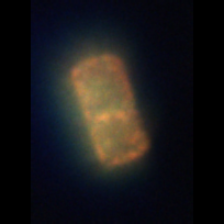
Taxon: Lauderia_Hemiaulus
Group: Diatoms